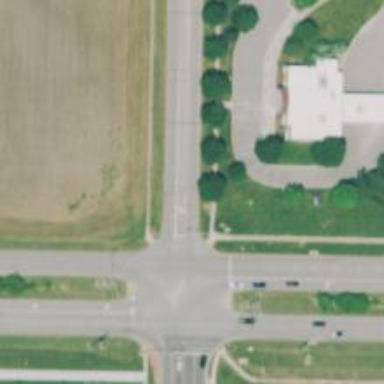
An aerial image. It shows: Solid stop line on the road.